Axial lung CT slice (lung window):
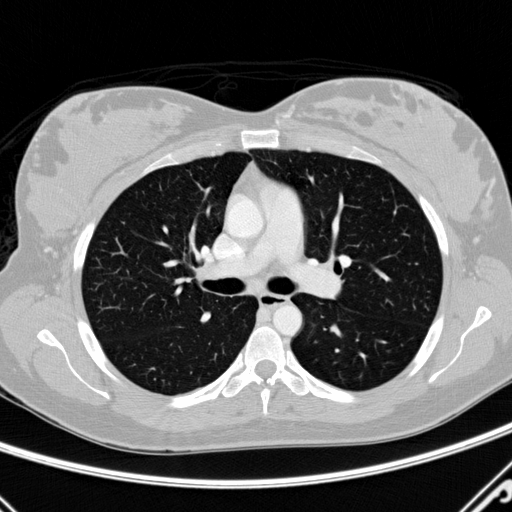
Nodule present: no